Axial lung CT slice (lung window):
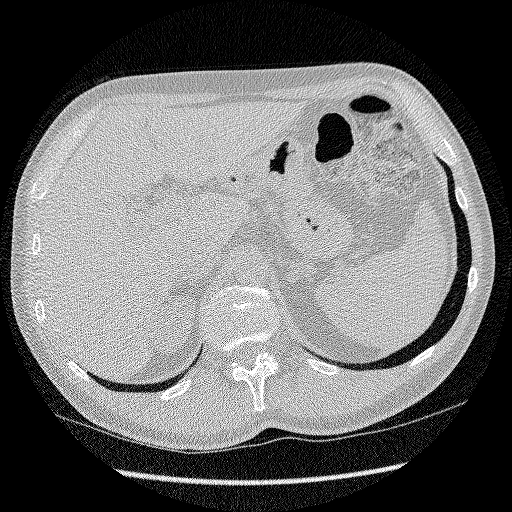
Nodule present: no